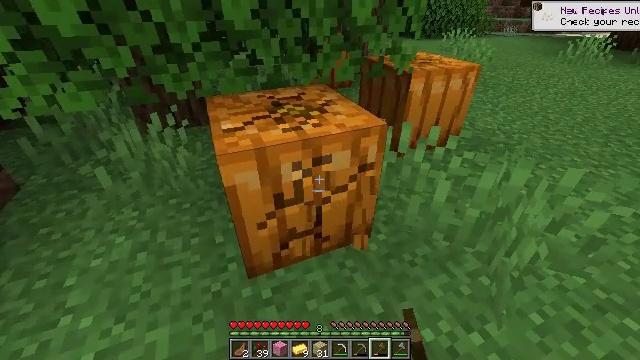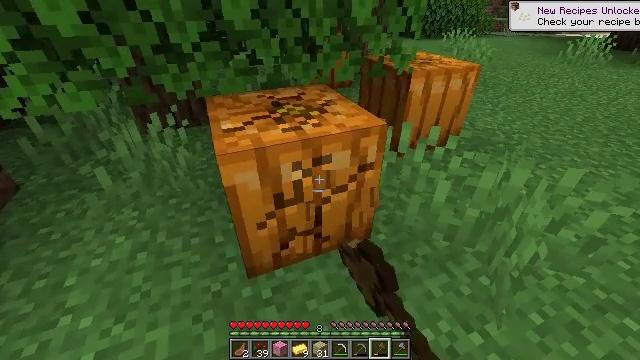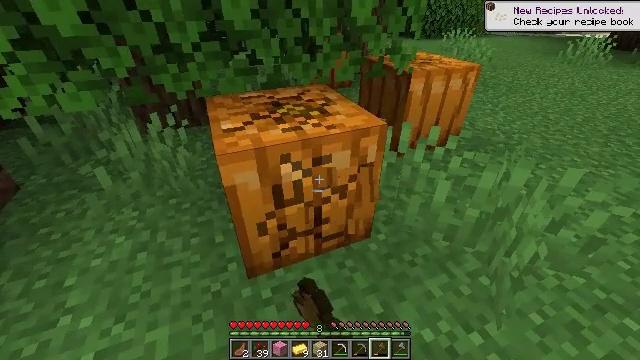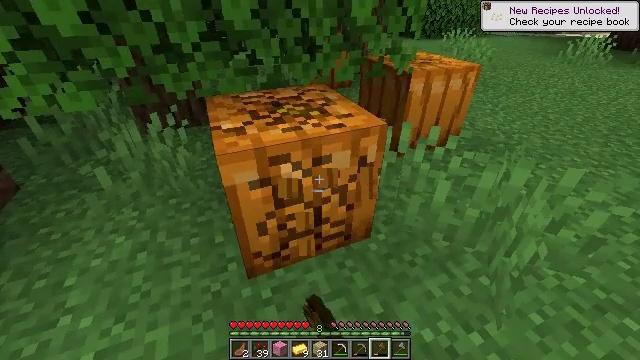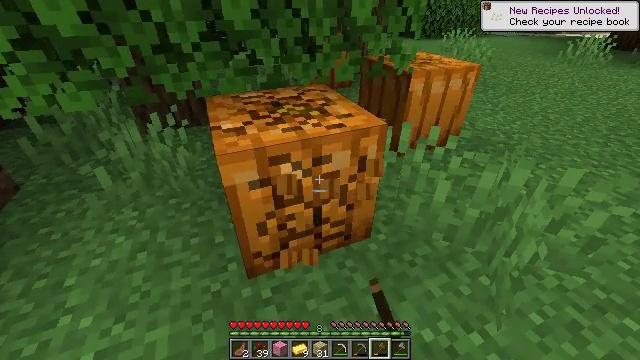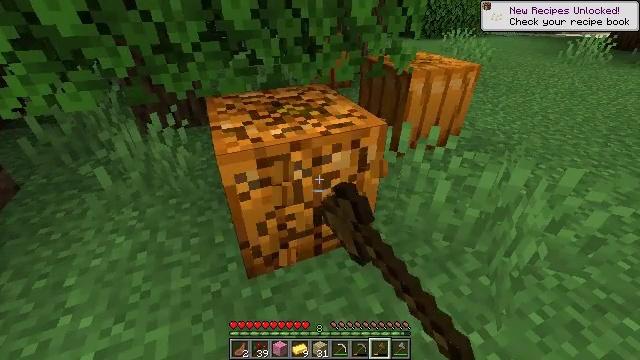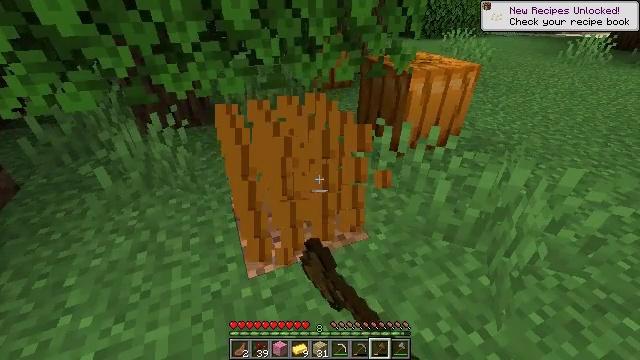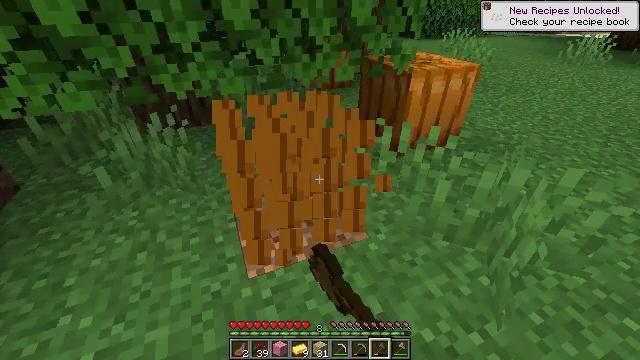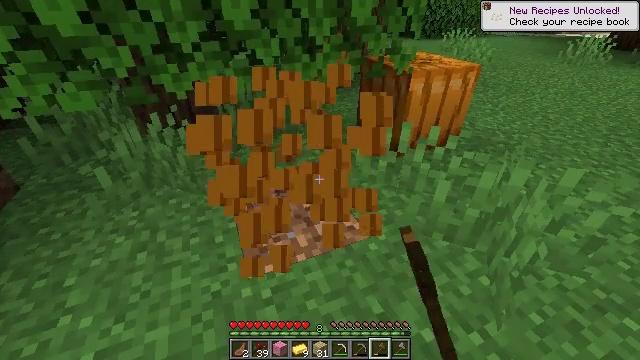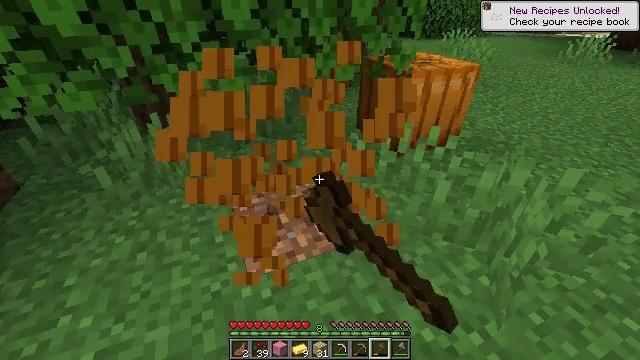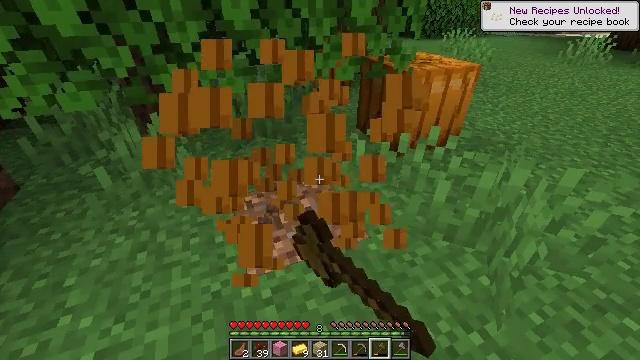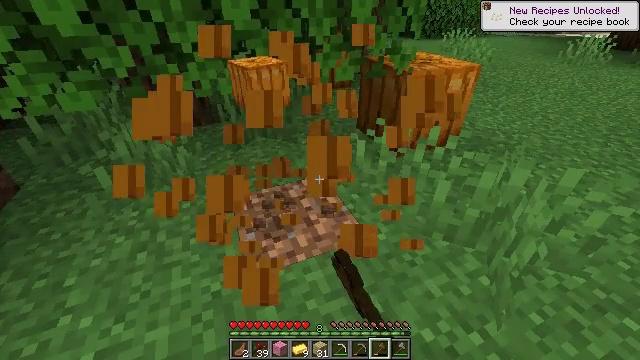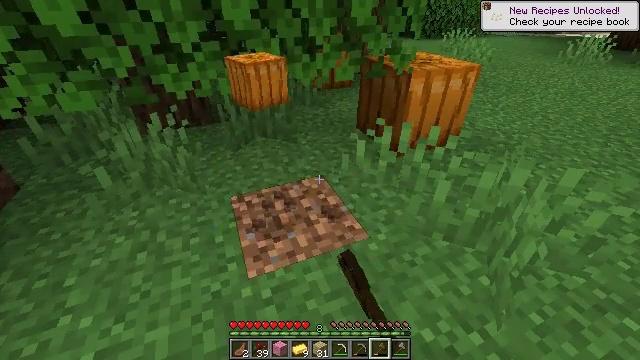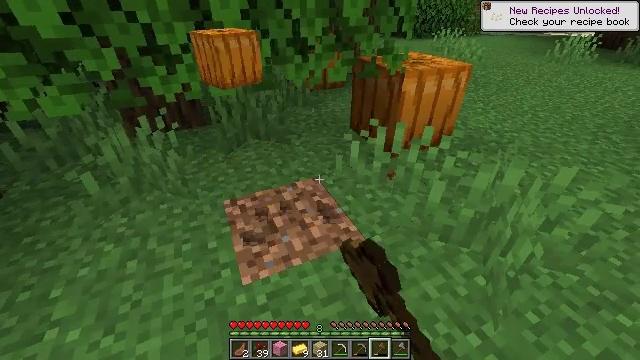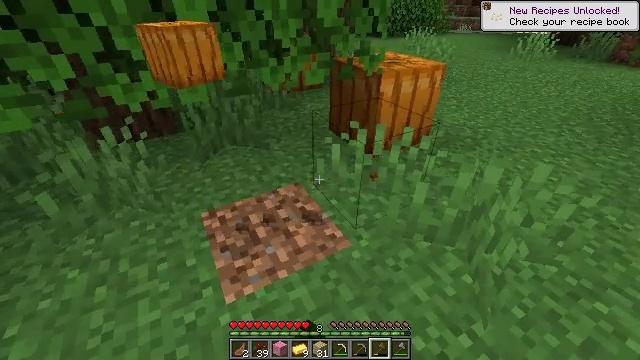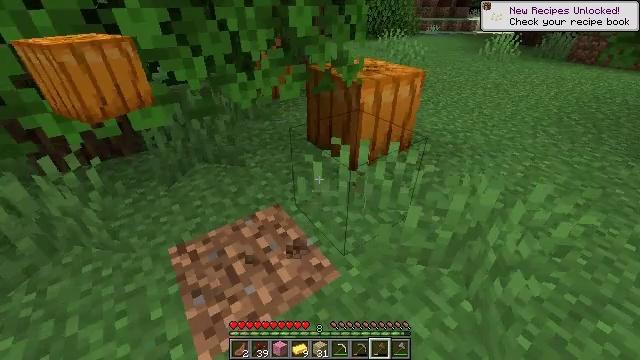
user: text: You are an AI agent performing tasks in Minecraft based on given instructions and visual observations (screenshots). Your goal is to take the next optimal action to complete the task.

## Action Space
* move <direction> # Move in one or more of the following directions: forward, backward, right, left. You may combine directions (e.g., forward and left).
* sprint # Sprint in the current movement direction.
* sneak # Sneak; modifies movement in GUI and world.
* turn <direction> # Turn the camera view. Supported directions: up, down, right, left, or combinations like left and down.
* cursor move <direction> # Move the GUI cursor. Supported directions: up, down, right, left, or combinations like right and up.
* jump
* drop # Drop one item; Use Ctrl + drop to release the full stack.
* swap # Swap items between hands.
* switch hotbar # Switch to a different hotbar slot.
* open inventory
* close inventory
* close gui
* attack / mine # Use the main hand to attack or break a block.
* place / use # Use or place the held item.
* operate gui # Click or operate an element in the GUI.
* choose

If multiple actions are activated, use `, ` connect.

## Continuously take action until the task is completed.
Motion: motion action
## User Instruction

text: Harvest a pumpkin from the field.
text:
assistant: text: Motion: attack / mine
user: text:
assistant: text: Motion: attack / mine
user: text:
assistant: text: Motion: attack / mine
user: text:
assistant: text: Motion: attack / mine
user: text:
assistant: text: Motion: attack / mine
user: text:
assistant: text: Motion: attack / mine
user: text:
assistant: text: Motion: attack / mine
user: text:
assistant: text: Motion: attack / mine
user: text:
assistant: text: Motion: attack / mine
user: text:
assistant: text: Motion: attack / mine
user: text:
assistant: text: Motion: attack / mine
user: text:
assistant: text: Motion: attack / mine
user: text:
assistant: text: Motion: move forward, turn right, attack / mine
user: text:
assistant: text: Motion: move forward, turn right
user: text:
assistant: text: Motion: move forward, turn right
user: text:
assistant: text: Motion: move forward, turn right and up
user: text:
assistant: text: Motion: move forward, turn right and up
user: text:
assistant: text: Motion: move forward, turn up
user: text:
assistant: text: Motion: move forward and move right
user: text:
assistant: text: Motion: move forward and move right
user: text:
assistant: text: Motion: move forward and move right
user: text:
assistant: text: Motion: move forward and move right
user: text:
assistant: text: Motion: move forward and move right, turn left
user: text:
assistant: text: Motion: turn left and down, attack / mine
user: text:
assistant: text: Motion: attack / mine
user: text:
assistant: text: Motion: attack / mine
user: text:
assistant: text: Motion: attack / mine
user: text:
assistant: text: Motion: turn left, attack / mine
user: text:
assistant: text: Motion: turn left, attack / mine
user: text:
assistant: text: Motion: attack / mine